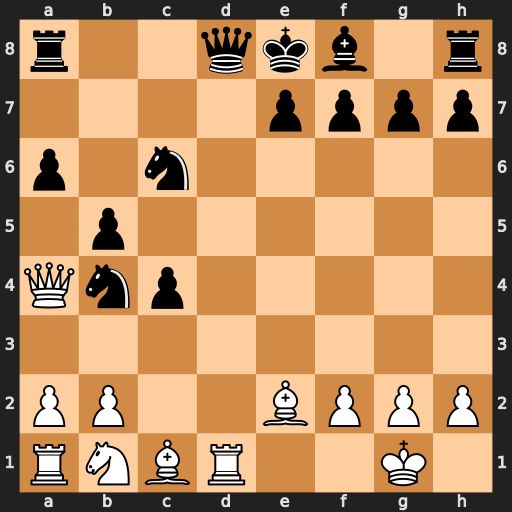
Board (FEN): r2qkb1r/4pppp/p1n5/1p6/Qnp5/8/PP2BPPP/RNBR2K1
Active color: w
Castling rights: kq
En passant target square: -
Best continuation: Rxd8+ Rxd8 Qa3